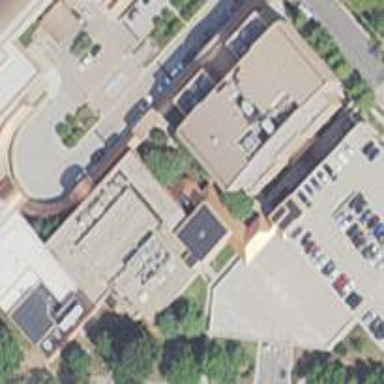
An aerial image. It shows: Hospital building.